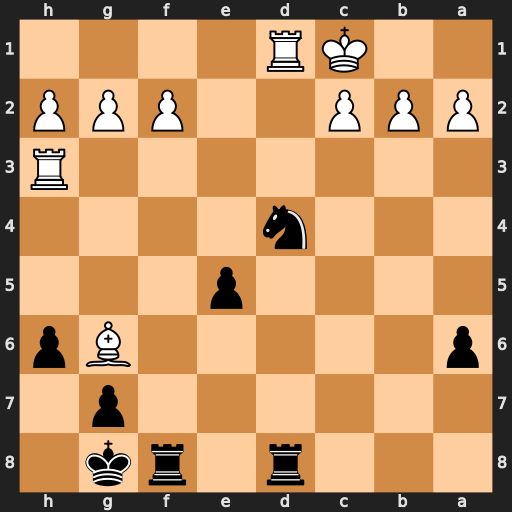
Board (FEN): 3r1rk1/6p1/p5Bp/4p3/3n4/7R/PPP2PPP/2KR4
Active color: b
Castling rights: -
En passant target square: -
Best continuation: Ne2+ Kb1 Rxd1#